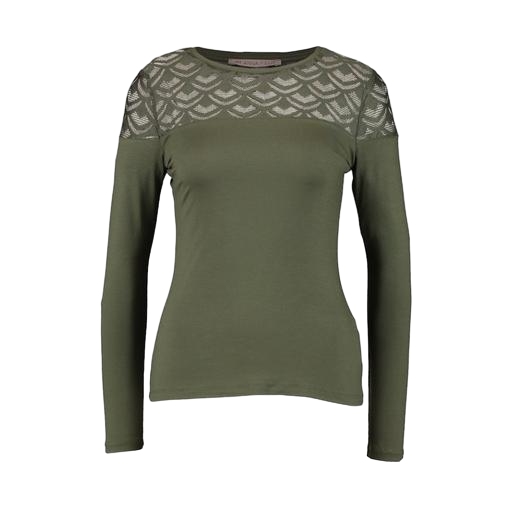
green lace-panel top, lace-yoke t-shirt, her longsleeve top, white background